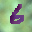
Label: 6